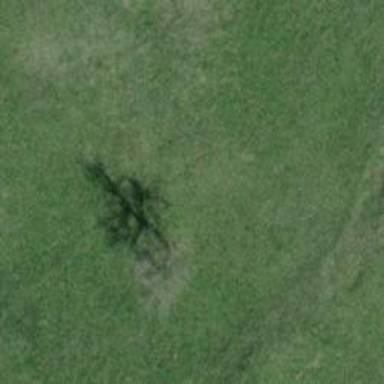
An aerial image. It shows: Broadleaved tree with lush leaves.